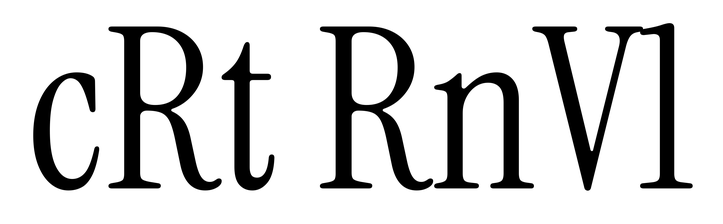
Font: InstrumentSerif-Regular